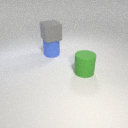
large blue rubber cylinder to the left of large green rubber cylinder